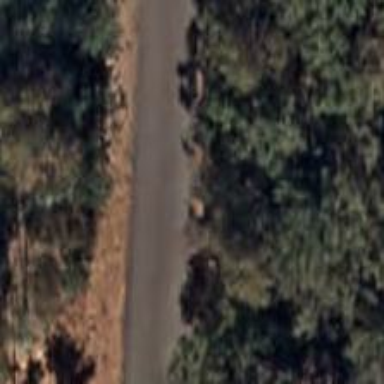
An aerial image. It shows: Unclassified road.